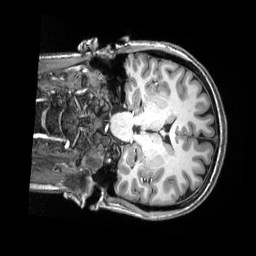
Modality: T1w
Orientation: coronal
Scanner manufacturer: siemens
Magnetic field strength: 3 T
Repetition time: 2.5 s
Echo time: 0.00343 s